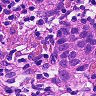
Metastatic tissue present: yes